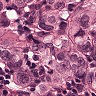
Metastatic tissue present: yes